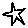
Label: star